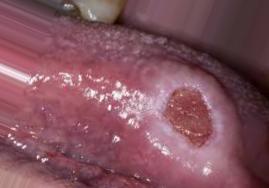
Condition: Mouth Ulcer